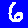
Digit: 6